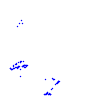
Particle: kaon